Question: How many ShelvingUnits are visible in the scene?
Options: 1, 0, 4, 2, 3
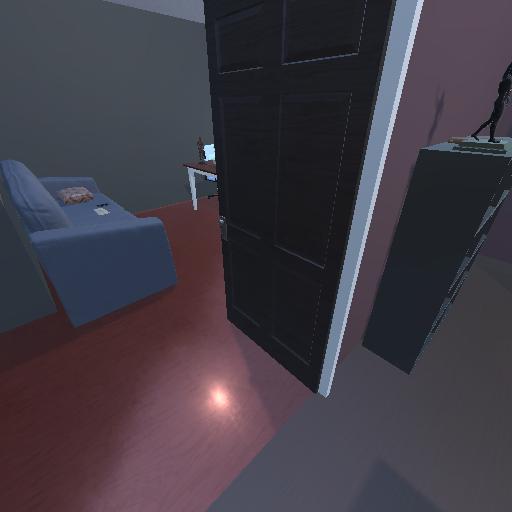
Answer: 1